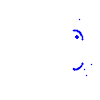
Particle: proton